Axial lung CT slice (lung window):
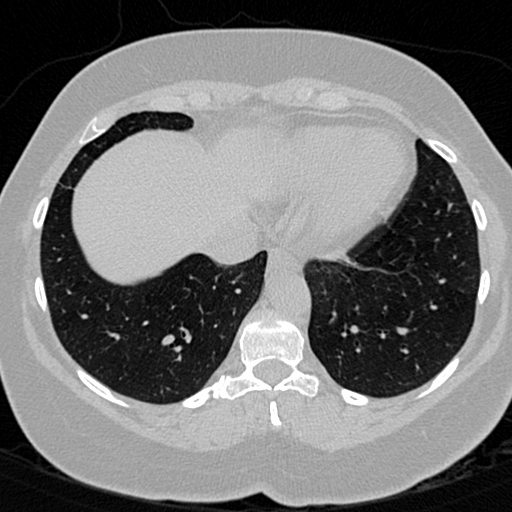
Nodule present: no